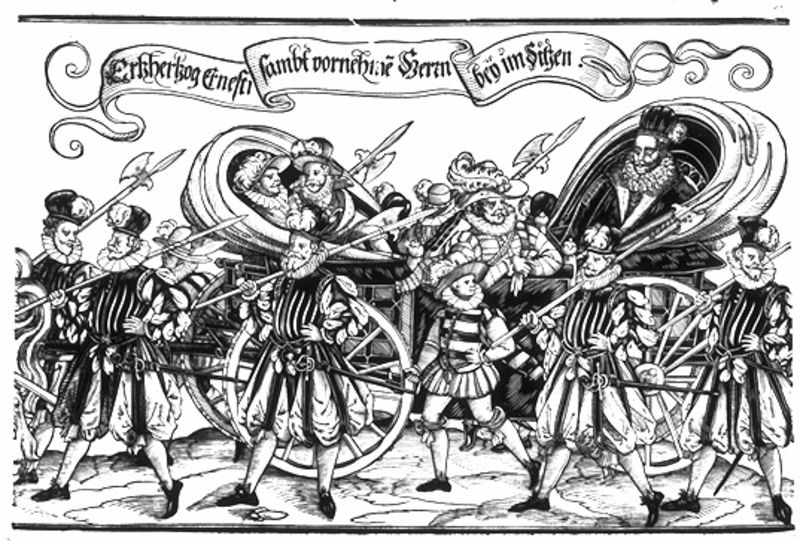
Titel: Bildnis des Erzherzogs Ernst von Österreich im Reisewagen
Künstler: Georg Lang
Institution: (Seriendruck)
Schlagwörter: mann, weiß, menschen, damen, frankreich, hüte, männer, schwarz, zeichnung, dame, weg, fest, herren, rock, mützen, kragen, rahmen, wache, boden, adel, familie, blatt, krone, räder, schrift, röcke, schuhe, fahne, dächer, grafik, graphik, kutsche, kutschen, schriftzug, speichen, rad, wagen, banner, gefolge, könig, soldaten, karikatur, ernst, streifen, bayern, druck, schwarzweiss, radierung, stich, titel, illustration, militär, schwert, schwerter, text, uniform, uniformen, waffen, beschriftung, krause, ritter, tracht, axt, mittelalter, wams, herzog, garde, hellebarde, lanzen, umzug, königlich, hellebarden, piken, planwagen, speer, speere, parade, monarch, roccoco, kupferstich, gespann, wachen, reifen, hofstaat, herscher, ausfahrt, spruchband, verdeck, schriftband, tross, seriendruck, schlitze, landsknechte, erzherzog, eskorte, maschieren, 1600, erzherzog ernst, ferduschen, kutshe, vornehme, reise des konigs